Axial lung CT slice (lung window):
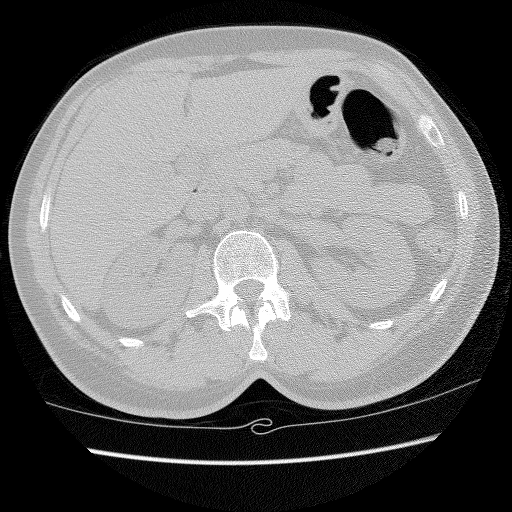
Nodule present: no